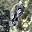
Label: 8